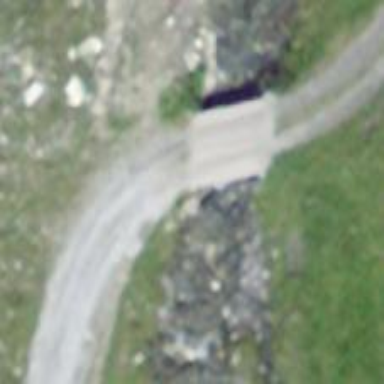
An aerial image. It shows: Track crossing bridge with grade 2 track type.